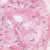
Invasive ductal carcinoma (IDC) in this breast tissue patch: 0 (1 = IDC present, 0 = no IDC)